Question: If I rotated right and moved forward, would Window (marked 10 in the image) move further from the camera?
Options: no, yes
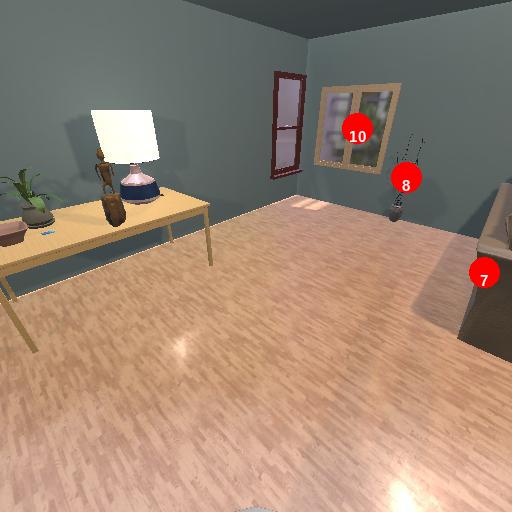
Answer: no